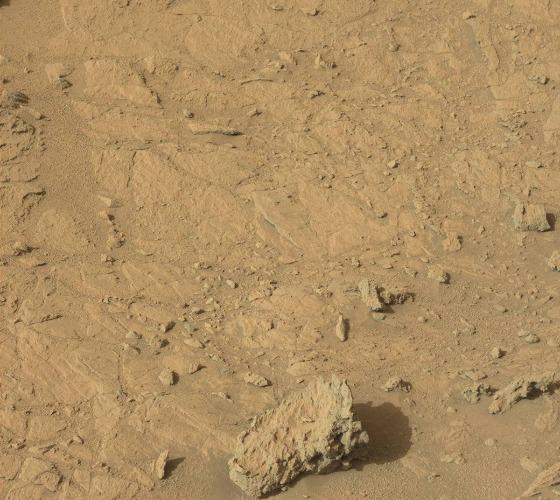
Terrain classes present: Bedrock, Gravel / Sand / Soil, Rock, Shadow